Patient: sex F, age 67
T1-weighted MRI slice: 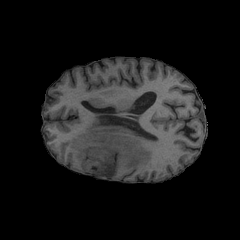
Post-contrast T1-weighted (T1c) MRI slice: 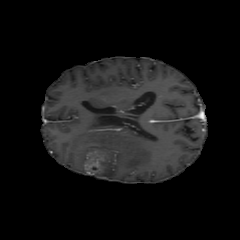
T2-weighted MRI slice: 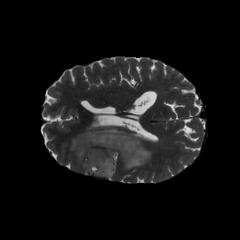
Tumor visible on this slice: yes
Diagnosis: Astrocytoma, IDH-mutant
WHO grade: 4